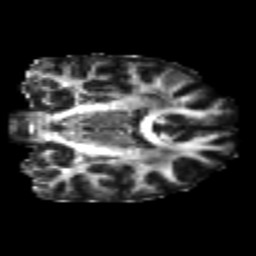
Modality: FA
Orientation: coronal
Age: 25
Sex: female
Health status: healthy
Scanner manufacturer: philips
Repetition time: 7.382 s
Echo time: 0.08599 s